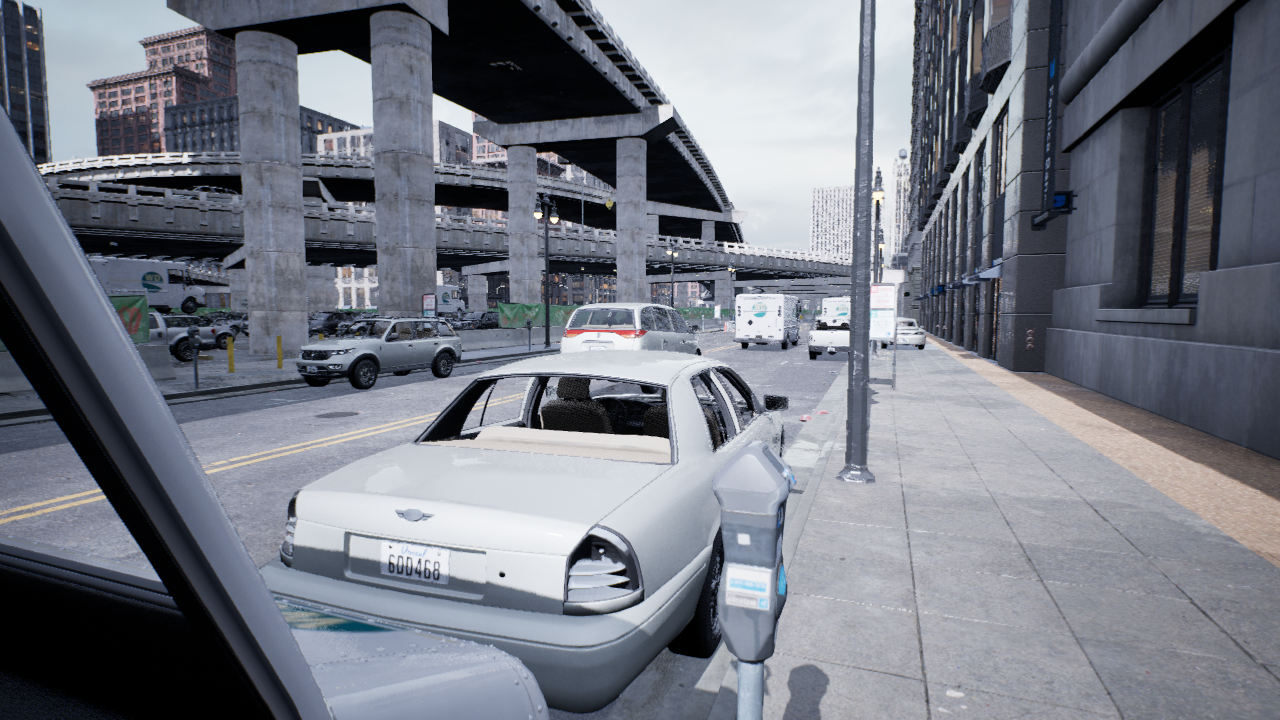
Venue: downtown
Lighting: overcast
Vehicle rig: minivan